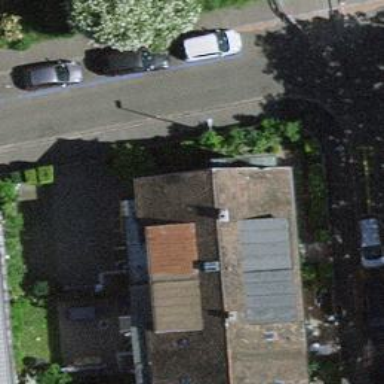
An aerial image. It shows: Terrace building.